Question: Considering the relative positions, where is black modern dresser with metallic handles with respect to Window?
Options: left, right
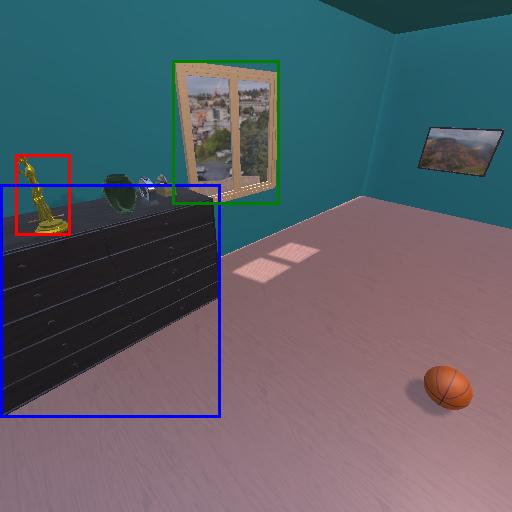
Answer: left